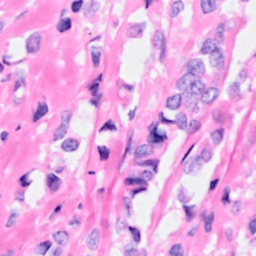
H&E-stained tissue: Breast